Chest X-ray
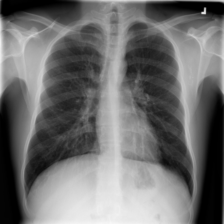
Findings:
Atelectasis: negative
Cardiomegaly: negative
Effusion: negative
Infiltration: negative
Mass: negative
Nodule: negative
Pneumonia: negative
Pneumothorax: negative
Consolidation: negative
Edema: negative
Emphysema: negative
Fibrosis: negative
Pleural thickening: negative
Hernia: negative